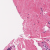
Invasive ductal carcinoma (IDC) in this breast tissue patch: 0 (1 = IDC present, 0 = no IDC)